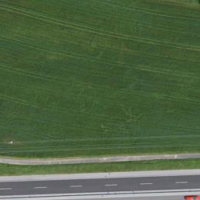
EUNIS habitat code: 57
Species observed at this site:
Milvus milvus
Milvus migrans